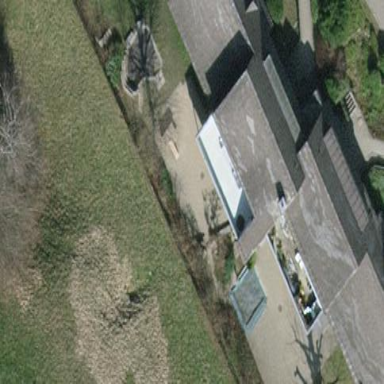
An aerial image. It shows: Kindergarten building.